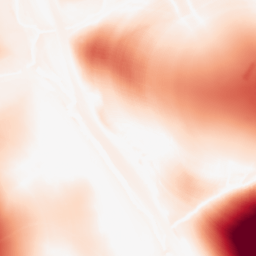
Category: morphological
Decomposition family: morphological
Decomposition parameters: operation: opening
size: 100
Upsampling method: regularized
Upsampling parameters: scale: 2
lambda_reg: 0.001
Upsampling scale: 2